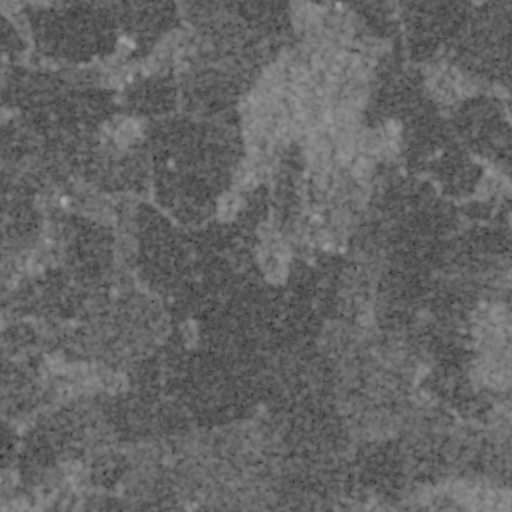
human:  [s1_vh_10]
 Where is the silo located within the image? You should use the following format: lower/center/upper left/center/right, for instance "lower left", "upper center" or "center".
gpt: The silo is located in the upper left of the image.
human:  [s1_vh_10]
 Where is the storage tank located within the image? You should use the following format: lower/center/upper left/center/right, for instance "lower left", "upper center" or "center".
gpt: The storage tank is located in the center left of the image.
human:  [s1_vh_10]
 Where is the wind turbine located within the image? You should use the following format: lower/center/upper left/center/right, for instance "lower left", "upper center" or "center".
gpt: The wind turbine is located in the lower center of the image.
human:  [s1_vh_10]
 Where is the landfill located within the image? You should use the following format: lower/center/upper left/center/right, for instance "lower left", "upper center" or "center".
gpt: There is no landfill in the image.

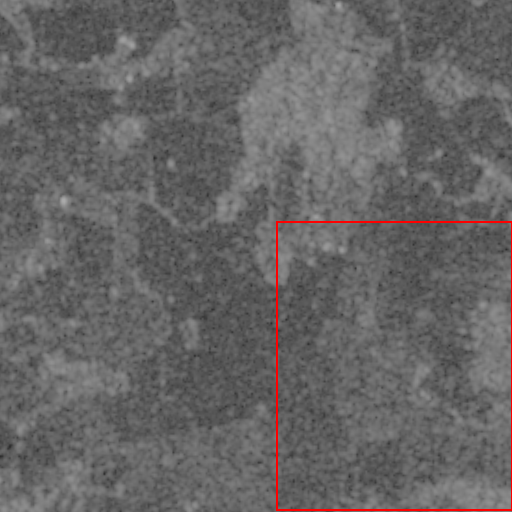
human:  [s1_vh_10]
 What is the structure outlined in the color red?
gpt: The structure outlined in red is a crop field.
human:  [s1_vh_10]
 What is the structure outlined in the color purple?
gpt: There is no purple outline.